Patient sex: M
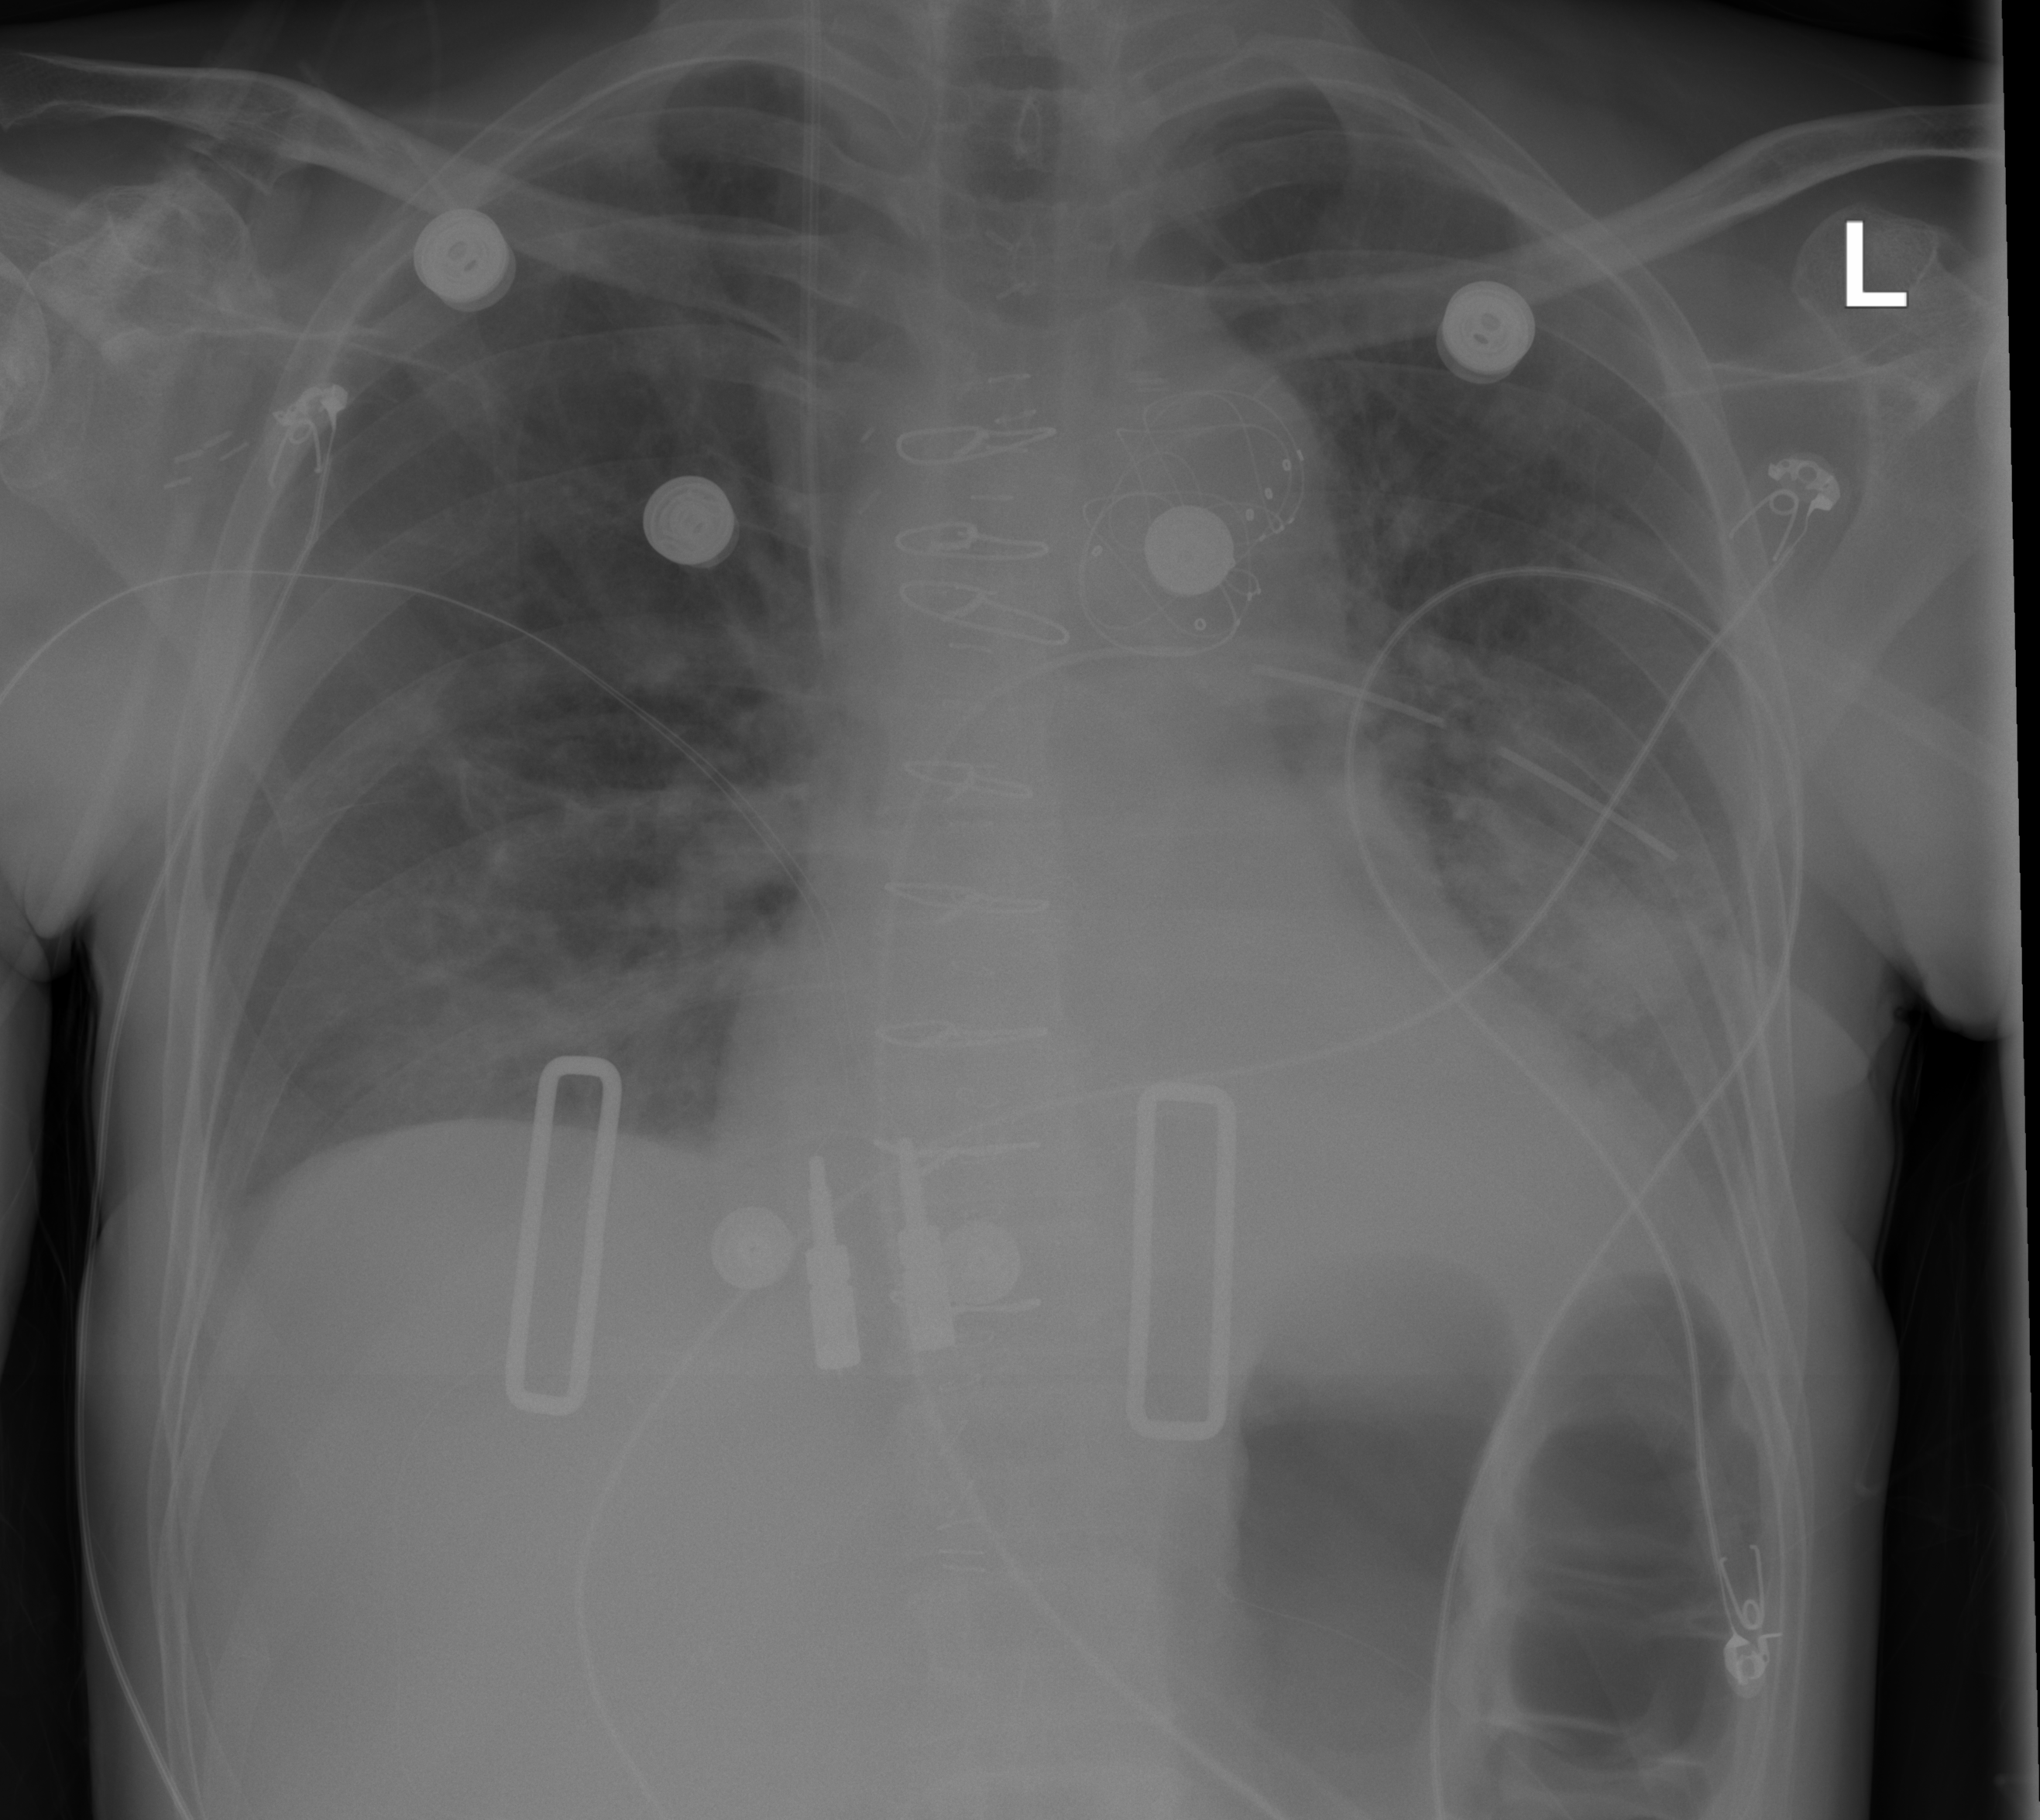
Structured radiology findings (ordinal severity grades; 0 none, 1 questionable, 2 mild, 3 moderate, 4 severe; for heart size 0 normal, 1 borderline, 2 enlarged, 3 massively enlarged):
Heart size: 2
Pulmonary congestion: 2
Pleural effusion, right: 0
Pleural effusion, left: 0
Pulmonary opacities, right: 0
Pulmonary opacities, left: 2
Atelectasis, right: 0
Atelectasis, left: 2